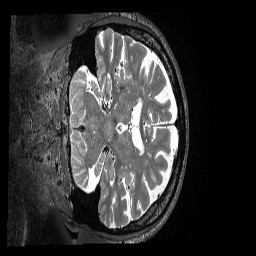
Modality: T2w
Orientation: coronal
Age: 89
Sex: female